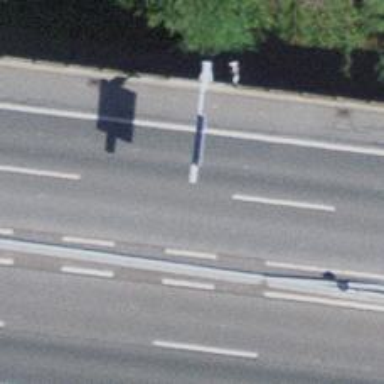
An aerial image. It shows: Traffic sign is depicted in the image.